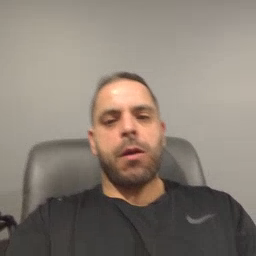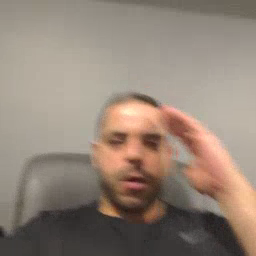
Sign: hello